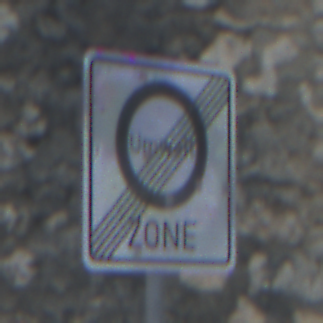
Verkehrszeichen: EndeUmweltzone
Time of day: MorningAfternoon
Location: Outdoor (Suburban)
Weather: PartlyCloudy
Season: NotSpecified
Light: Natural